Question: There are two kinds of times in Trace OpenGL calls in DDMS, the and the , so what do they mean? And what is the difference between the two?
I could only see that most Thread Time is equal to the Wall Time, while some of the Thread Time is less than the Wall Time.

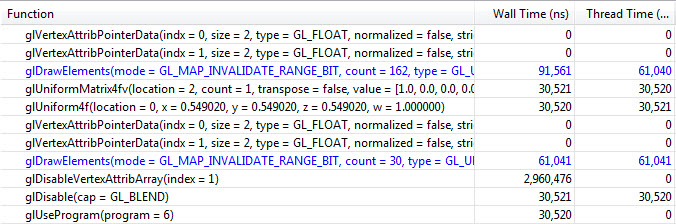
Answer: The names make it fairly clear. When talking about performance timing, "wall clock time" refers to the actual time that passed. It refers to the time you would see on a wall clock (with very high resolution, of course). So in this case, refers to the total amount of time that passed between the point the call was made, and the point the call returned.
is the amount of time that passed while the rendering thread was scheduled. This time will always be at most as much as . It will be identical if no other threads were scheduled, and less if other threads were scheduled while the call was processed.
Even though you didn't ask about this, I'll still mention something very important you need to be aware of when looking at these times: They measure the amount of time spent in the driver to handle the API call, which mostly includes just changing internal state and generating commands for the GPU. Due to the asynchronous nature of OpenGL, these times have nothing to do with how long the GPU takes to execute the generated commands. For example, if you look at the time shown for a 'glDrawElements()' call, it has absolutely nothing to do with how long the GPU takes to do the rendering. Therefore, the times are mostly useless, IMHO, unless what you're interested in is measuring the CPU overhead for the calls.